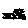
Label: bird